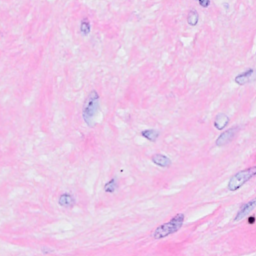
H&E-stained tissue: Breast